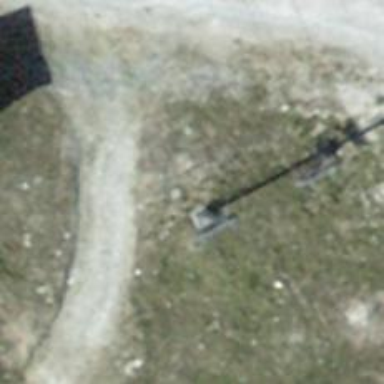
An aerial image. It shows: Pylon for aerialway.